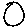
Label: circle